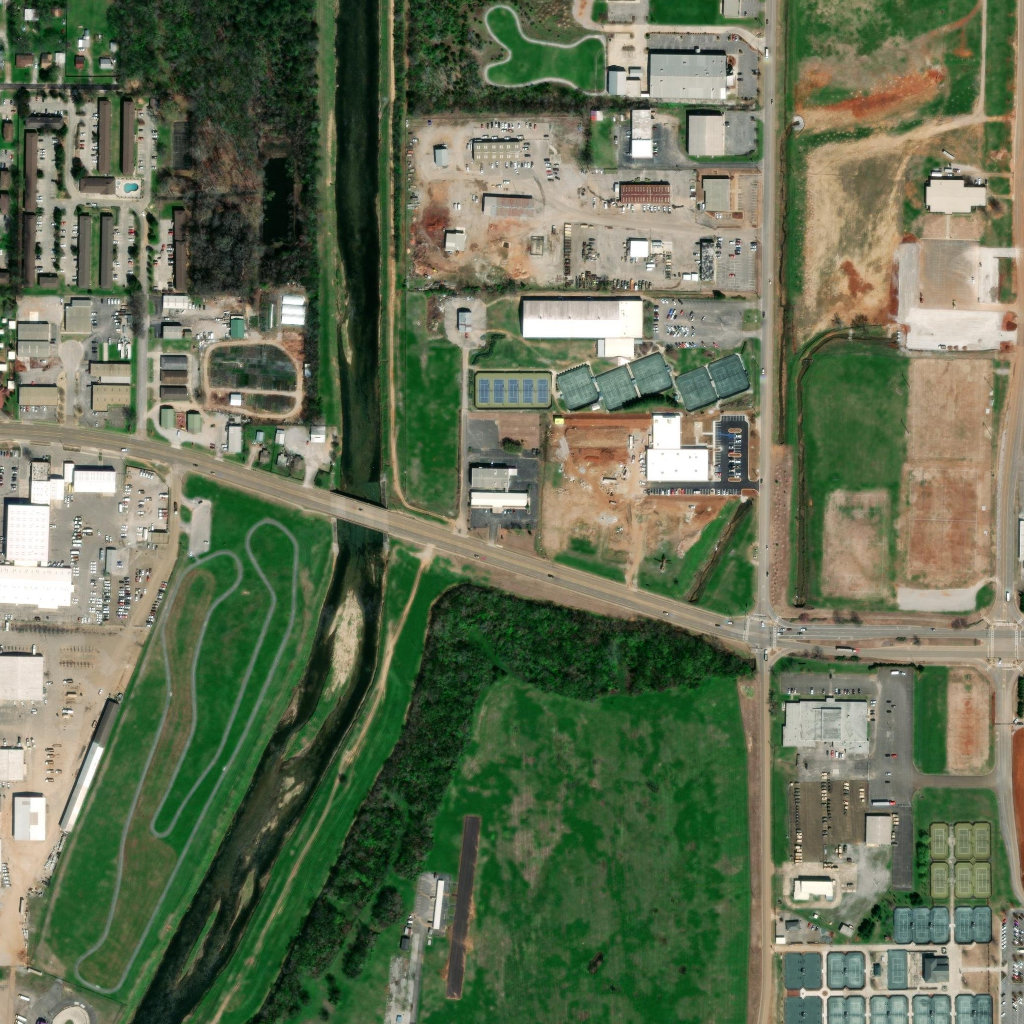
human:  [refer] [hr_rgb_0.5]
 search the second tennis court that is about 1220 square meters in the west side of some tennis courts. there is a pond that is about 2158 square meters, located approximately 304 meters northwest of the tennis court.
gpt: <box>[[54, 35, 58, 40, 0]]</box>